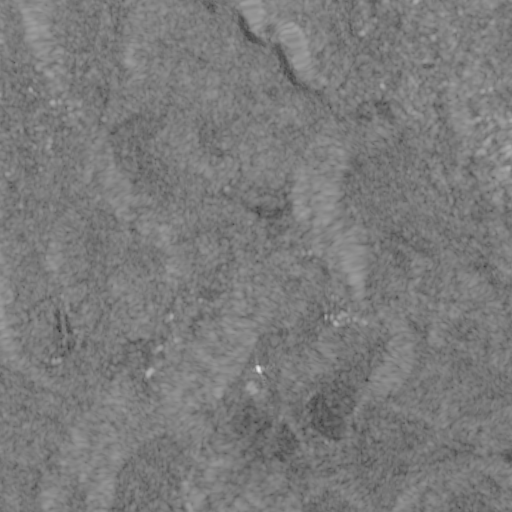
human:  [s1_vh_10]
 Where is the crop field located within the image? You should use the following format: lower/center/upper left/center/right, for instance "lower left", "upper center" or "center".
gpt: The crop field is located in the upper right of the image.
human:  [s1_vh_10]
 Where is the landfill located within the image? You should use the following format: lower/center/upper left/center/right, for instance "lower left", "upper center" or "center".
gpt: The landfill is located in the lower right of the image.
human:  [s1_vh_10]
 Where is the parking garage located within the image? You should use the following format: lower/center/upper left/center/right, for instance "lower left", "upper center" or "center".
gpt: The parking garage is located in the lower right of the image.
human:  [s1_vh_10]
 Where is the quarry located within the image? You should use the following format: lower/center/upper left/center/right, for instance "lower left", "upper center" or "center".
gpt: The quarry is located in the lower left of the image.
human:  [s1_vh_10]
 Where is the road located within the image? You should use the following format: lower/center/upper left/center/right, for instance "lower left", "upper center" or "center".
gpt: There is no road in the image.

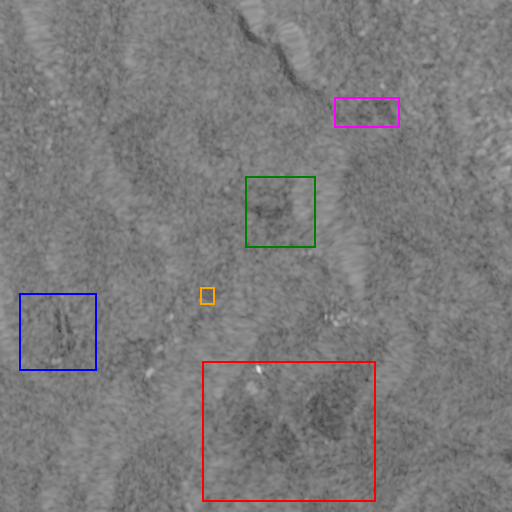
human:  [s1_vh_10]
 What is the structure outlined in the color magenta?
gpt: The structure outlined in magenta is a crop field.
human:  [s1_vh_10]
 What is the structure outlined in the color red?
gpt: The structure outlined in red is a landfill.
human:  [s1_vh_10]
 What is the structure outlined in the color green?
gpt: The structure outlined in green is a park.
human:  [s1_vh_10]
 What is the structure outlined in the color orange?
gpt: The structure outlined in orange is a parking lot.
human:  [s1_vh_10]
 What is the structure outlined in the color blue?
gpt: The structure outlined in blue is a quarry.
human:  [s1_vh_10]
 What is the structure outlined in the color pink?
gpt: There is no pink outline.